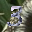
Label: 3